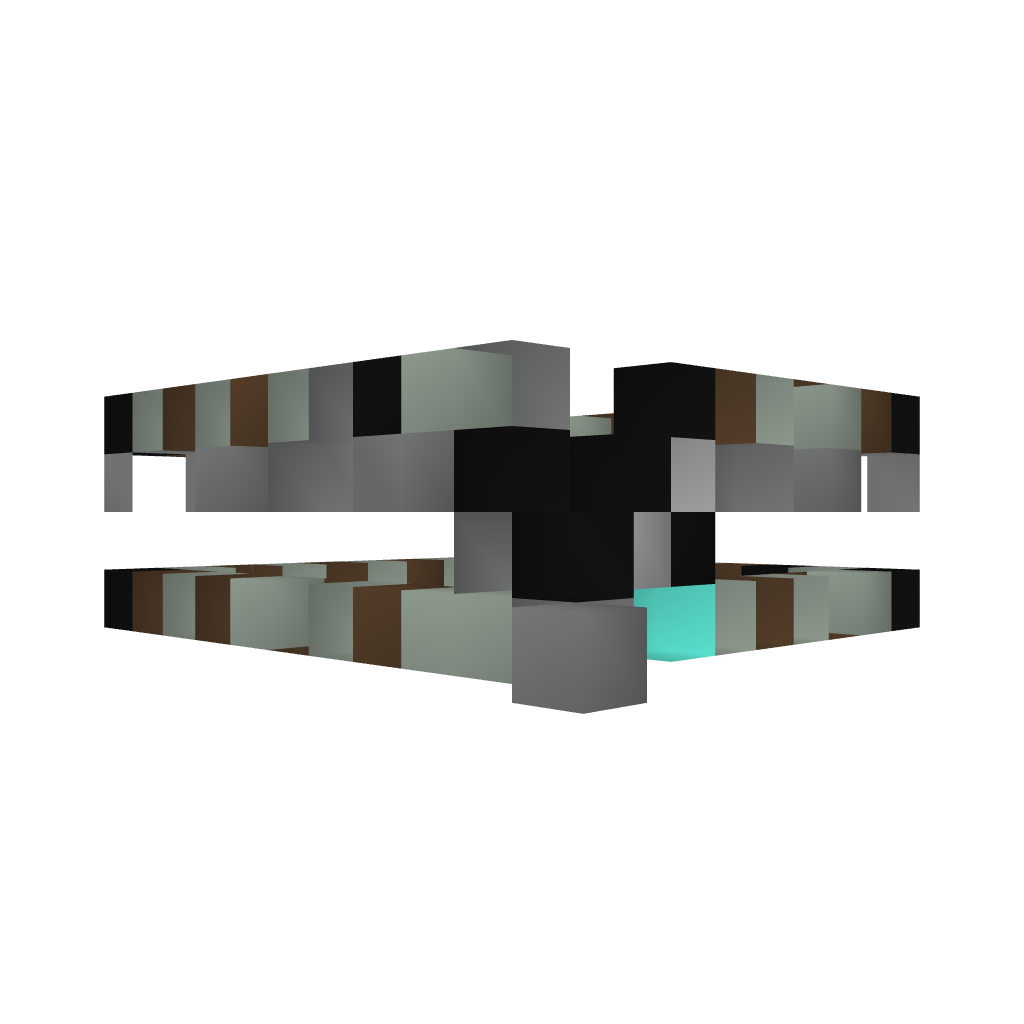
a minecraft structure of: Jingle Bells in Note Blocks